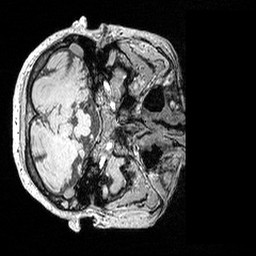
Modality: MP2RAGE
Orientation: axial
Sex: female
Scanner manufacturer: siemens
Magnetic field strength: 3 T
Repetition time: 5 s
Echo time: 0.00292 s